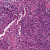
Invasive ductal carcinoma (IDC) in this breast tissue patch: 0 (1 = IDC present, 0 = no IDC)